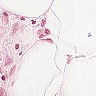
Metastatic tissue present: no